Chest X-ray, PA view. Patient: 66 years old, sex M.
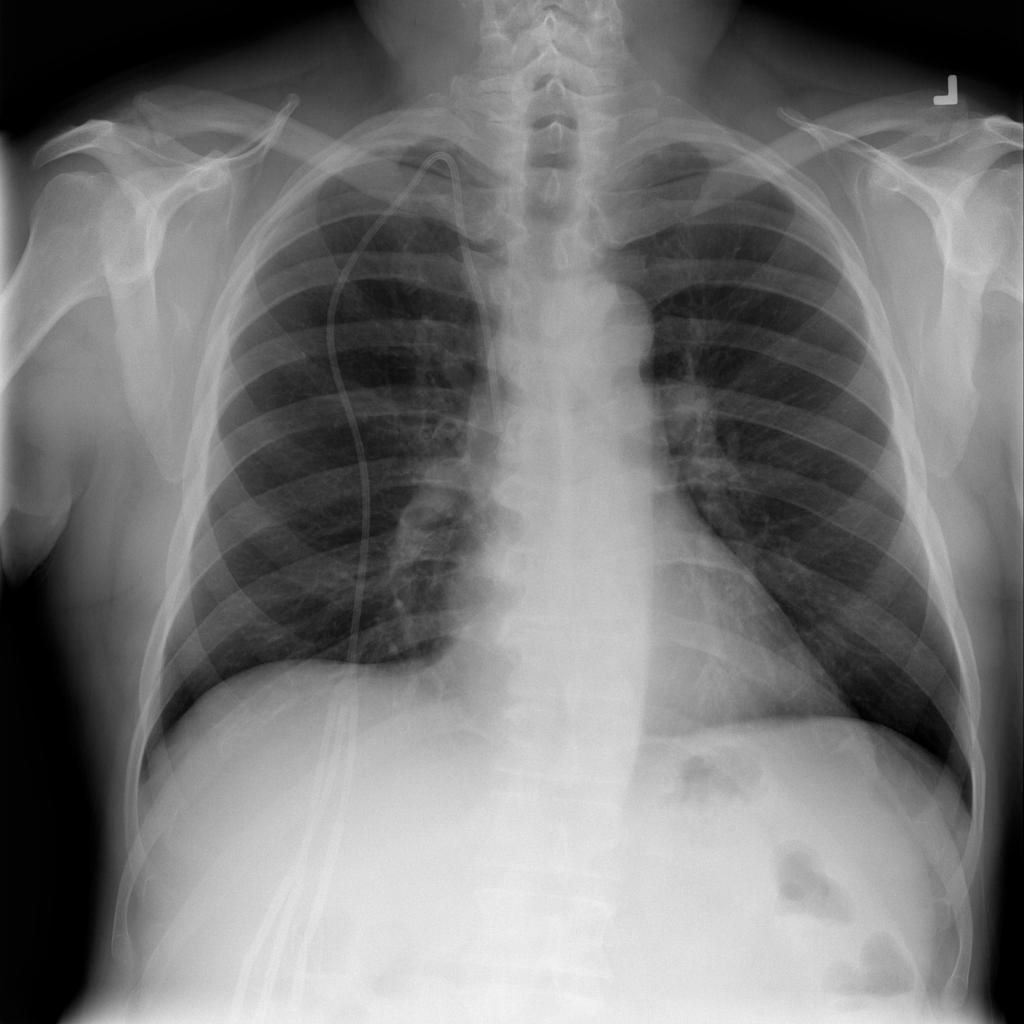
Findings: Infiltration